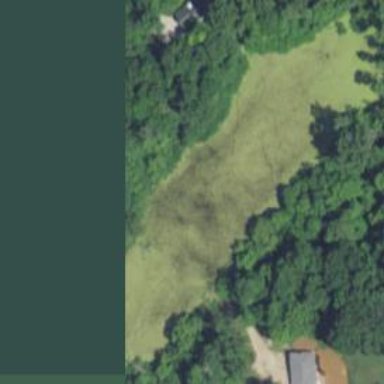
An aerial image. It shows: Pond surrounded by natural water.